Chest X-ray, PA view. Patient: 56 years old, sex F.
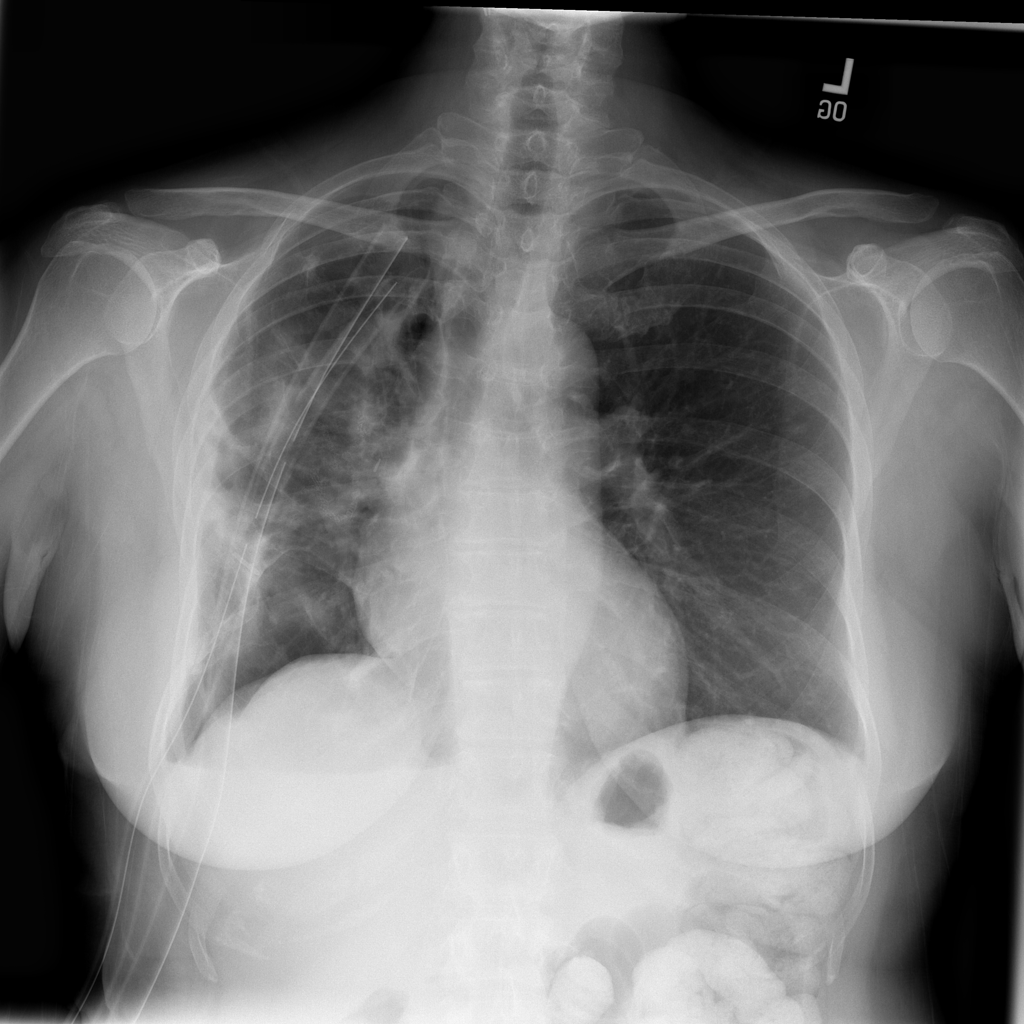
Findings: No Finding